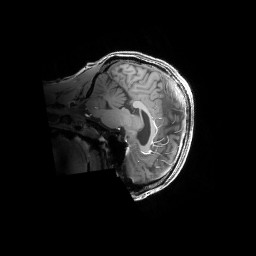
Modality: T1w
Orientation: sagittal
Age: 30
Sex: male
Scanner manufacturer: siemens
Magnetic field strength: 6.98 T
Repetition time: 2.37 s
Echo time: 0.00231 s